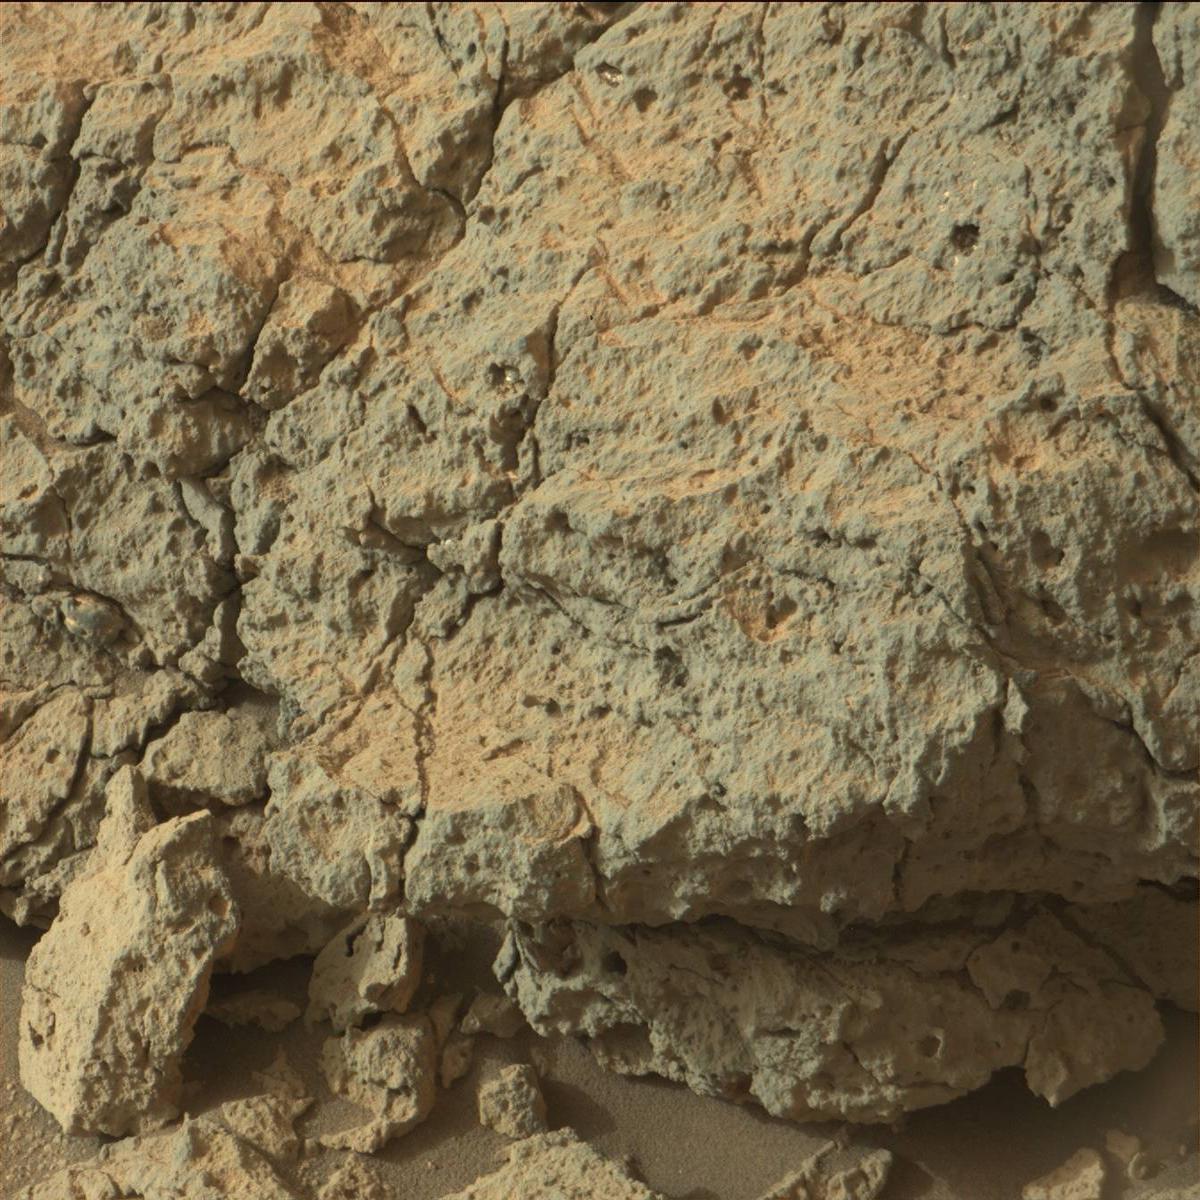
Terrain classes present: Bedrock, Rock, Sand / Soil